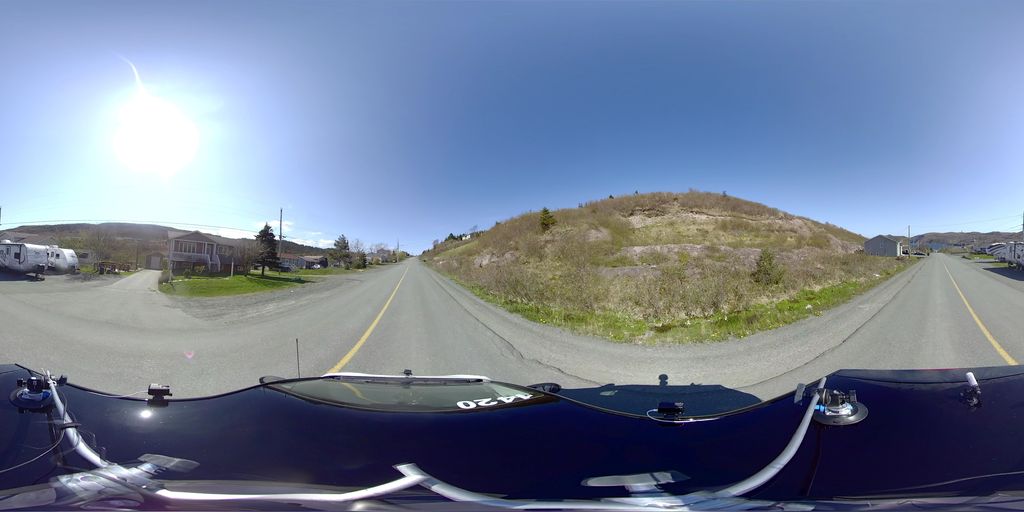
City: st_johns